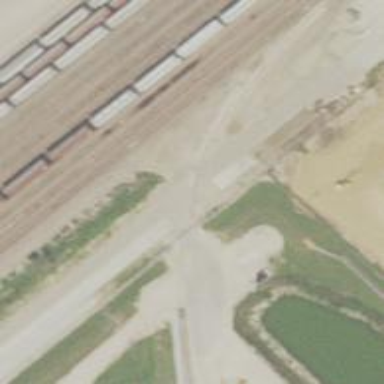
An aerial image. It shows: Railway yard in service.